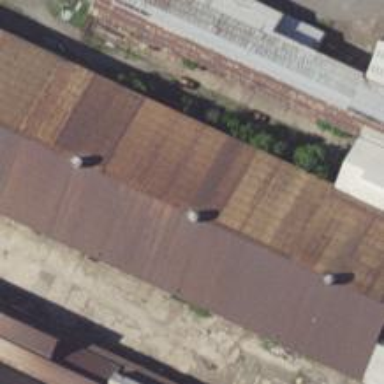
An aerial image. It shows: Industrial building.